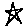
Label: star